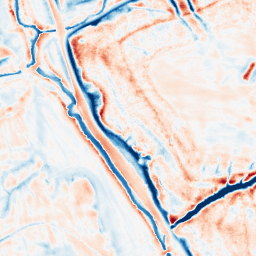
Category: edge_preserving
Decomposition family: bilateral
Decomposition parameters: d: 21
sigma_color: 100
sigma_space: 50
Upsampling method: bicubic
Upsampling parameters: scale: 2
Upsampling scale: 2